Question: I have next code in 'form_alter' in my module:
'''
$query = db_select( 'field_data_field_product_photos', 'p' );
$query->addField( 'p', 'entity_id', 'pid' );
$query->addField( 'f', 'uri', 'uri' );
$query->join('file_managed', 'f', 'p.field_product_photos_fid=f.fid' );
$query->condition('p.entity_id', $products_nids, 'IN' );
$query->condition('p.delta', 0, '=' );
$result = $query->execute();
'''
But when in form clicks on other radio, ajax return error

'$products_nids' is just array like 'array(10,14)'. And if place 'array(10,14)' instead of '$products_nids' it will work normally. But '$products_nids' generates dynamically.
Does someone know what to do?
P.S. in error must be 'field_data_field_product_photos', not 'field_revision_field_product_photos'
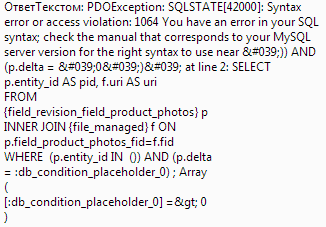
Answer: Just have a look at the SQL generated:
'''
...WHERE (p.entity_id IN ())...
'''
Quite simply, '$product_nids' is empty at the point you're passing it to the query, and that's producing invalid SQL as above. To avoid this, either fix whatever bug is stopping '$product_nids' from being populated correctly, or add some error checking:
'''
if (!empty($product_nids)) {
$query->condition('p.entity_id', $products_nids, 'IN' );
}
'''